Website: home-depot
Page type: address-validator
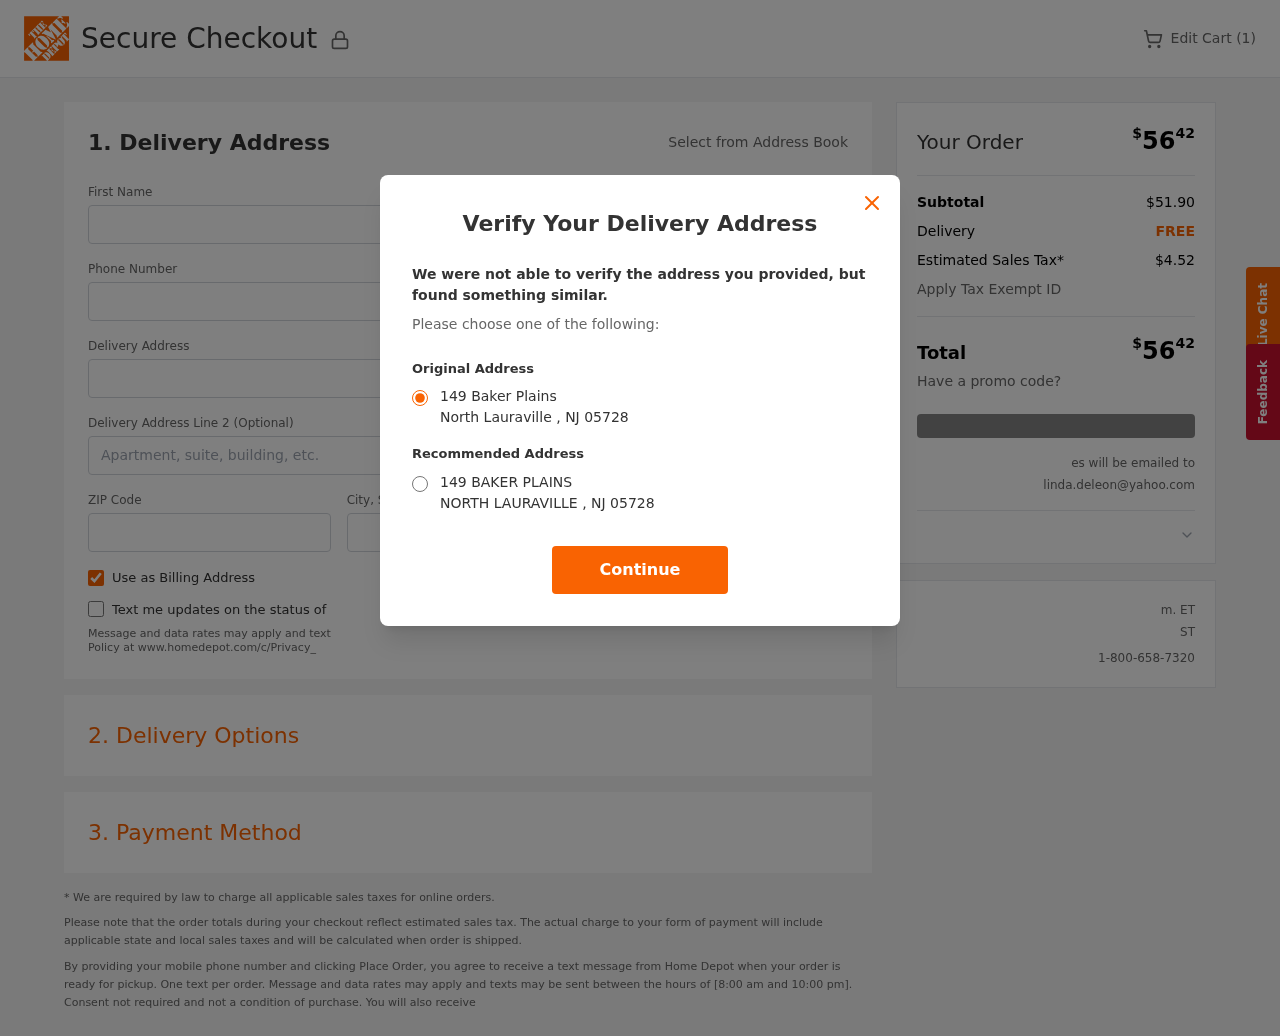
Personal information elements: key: PII_CITY
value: North Lauraville
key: PII_EMAIL
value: linda.deleon@yahoo.com
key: PII_POSTCODE
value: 05728
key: PII_STATE_ABBR
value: NJ
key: PII_STREET
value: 149 Baker Plains
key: PII_FIRSTNAME
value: Linda
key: PII_LASTNAME
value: Deleon
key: PII_PHONE
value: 5553408353
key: PII_STREET2
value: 6322 Harris Avenue Suite 606
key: PII_CITY_STATE
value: North Lauraville, NJ
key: PII_STREET_ALT
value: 149 BAKER PLAINS
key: PII_CITY_ALT
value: NORTH LAURAVILLE
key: PII_POSTCODE_FULL
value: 05728
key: PII_POSTCODE_NUMERIC
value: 5728
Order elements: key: ORDER_NUM_ITEMS
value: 1
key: ORDER_TOTAL
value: $5642
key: ORDER_SUBTOTAL
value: $51.90
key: ORDER_SHIPPING_COST
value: FREE
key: ORDER_TAX
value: $4.52